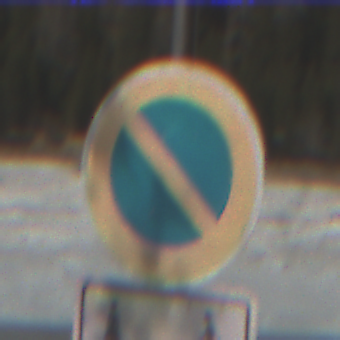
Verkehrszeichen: EingeschraenktesHalteverbot
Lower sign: CarsharingfahrzeugeFrei
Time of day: Midday
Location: Outdoor (Nature)
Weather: PartlyCloudy
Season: NotSpecified
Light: Natural